Field crop: tomato
Growth stage: 1
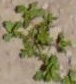
Species: portulaca